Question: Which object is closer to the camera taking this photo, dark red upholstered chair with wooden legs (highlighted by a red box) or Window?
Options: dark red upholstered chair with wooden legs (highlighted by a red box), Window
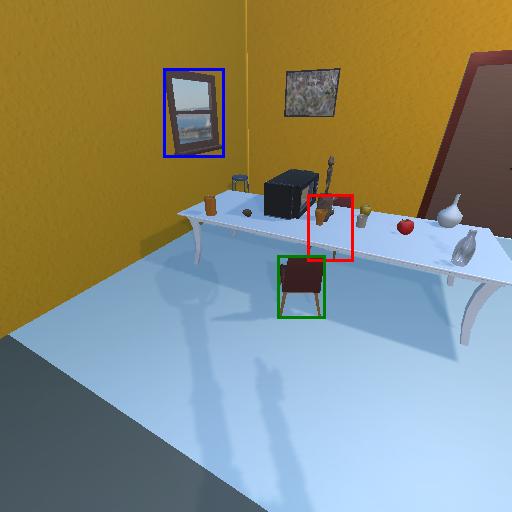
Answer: dark red upholstered chair with wooden legs (highlighted by a red box)